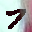
Label: 7